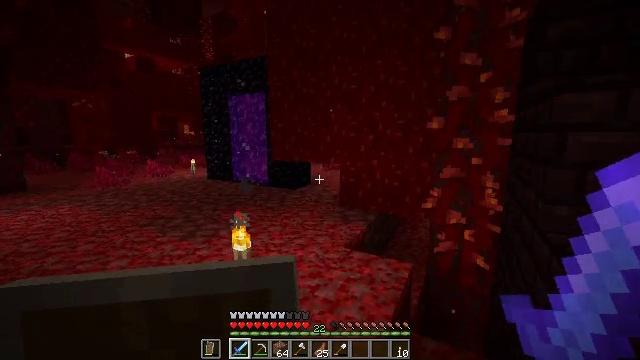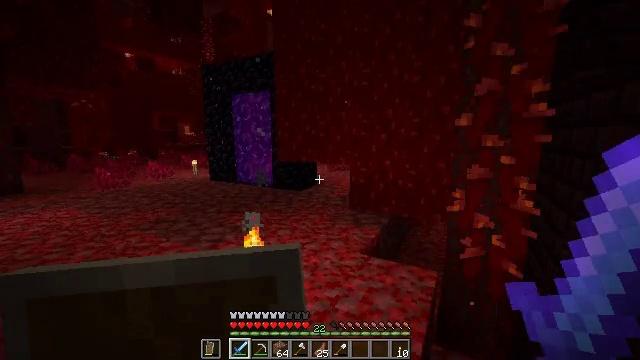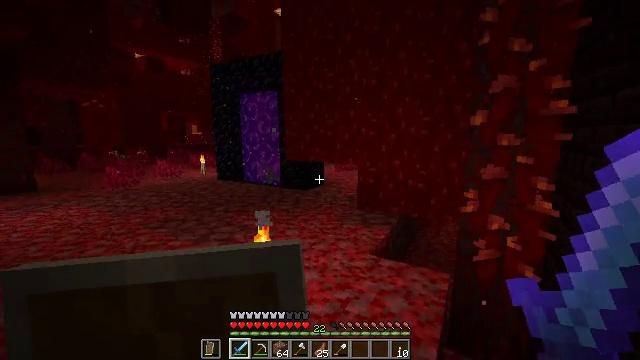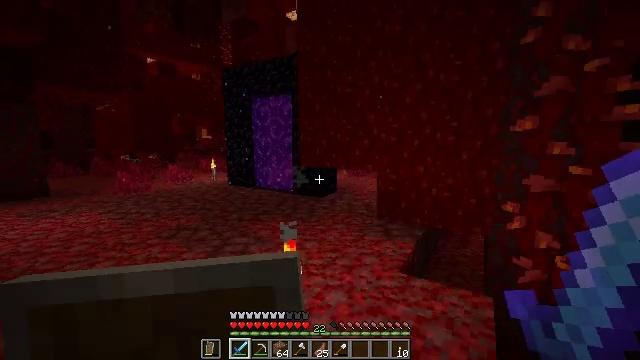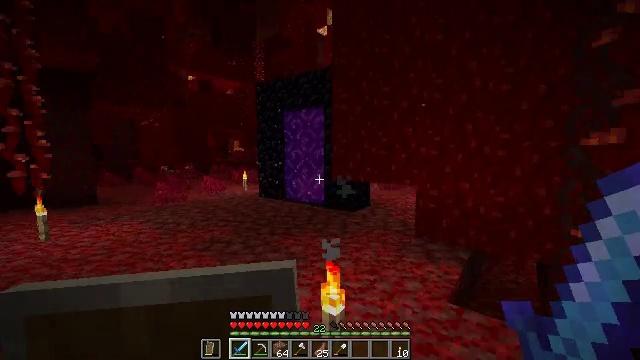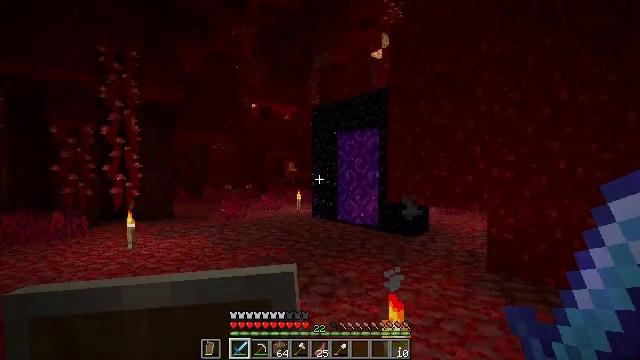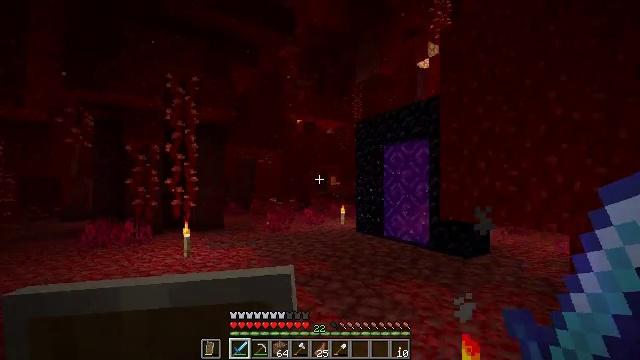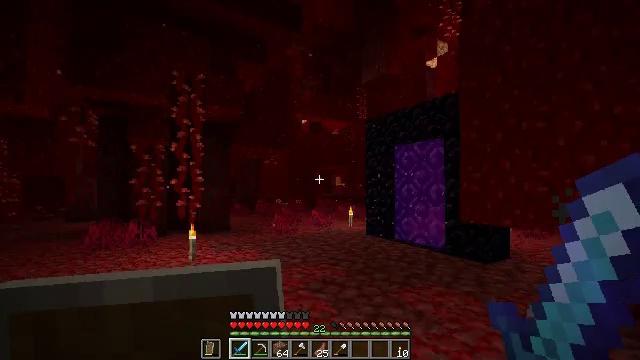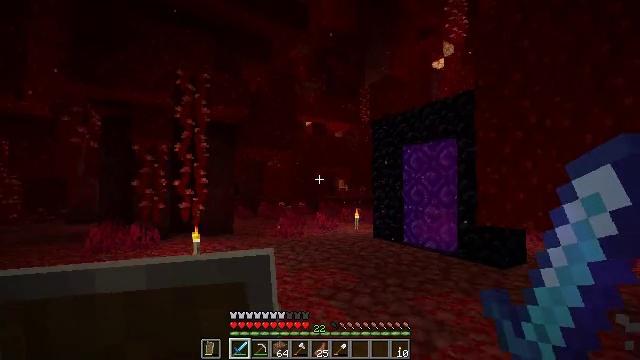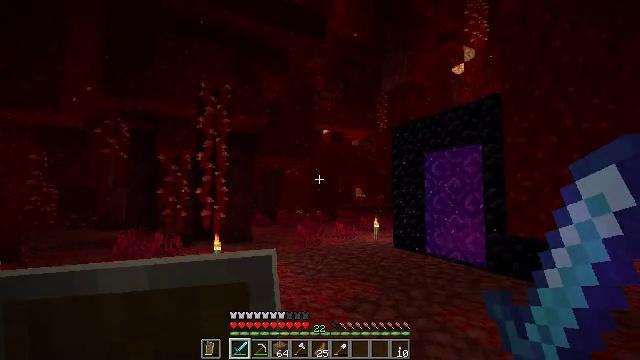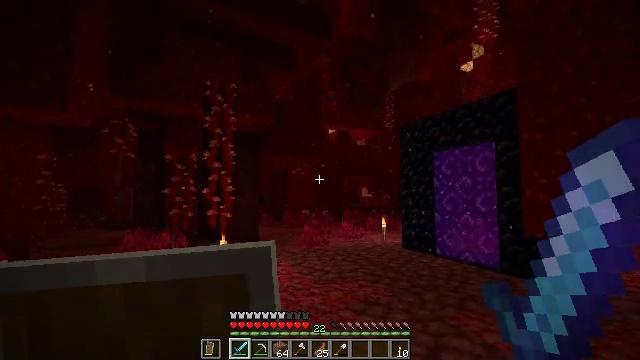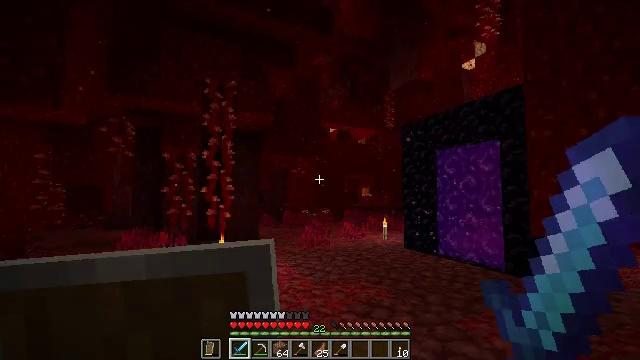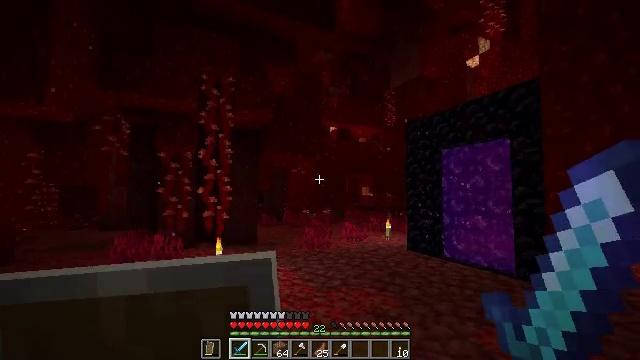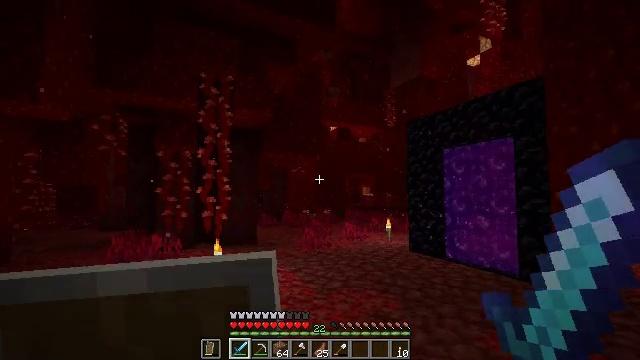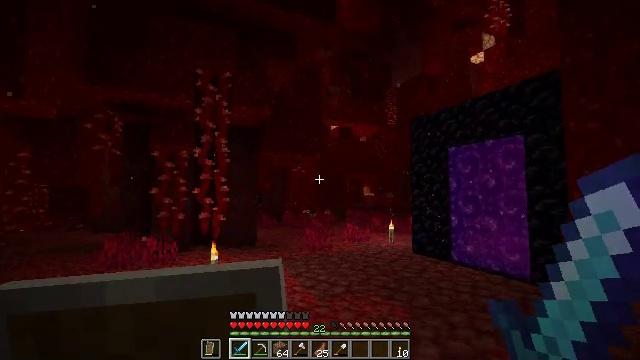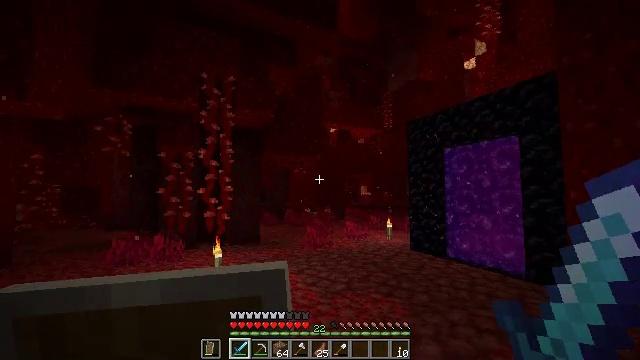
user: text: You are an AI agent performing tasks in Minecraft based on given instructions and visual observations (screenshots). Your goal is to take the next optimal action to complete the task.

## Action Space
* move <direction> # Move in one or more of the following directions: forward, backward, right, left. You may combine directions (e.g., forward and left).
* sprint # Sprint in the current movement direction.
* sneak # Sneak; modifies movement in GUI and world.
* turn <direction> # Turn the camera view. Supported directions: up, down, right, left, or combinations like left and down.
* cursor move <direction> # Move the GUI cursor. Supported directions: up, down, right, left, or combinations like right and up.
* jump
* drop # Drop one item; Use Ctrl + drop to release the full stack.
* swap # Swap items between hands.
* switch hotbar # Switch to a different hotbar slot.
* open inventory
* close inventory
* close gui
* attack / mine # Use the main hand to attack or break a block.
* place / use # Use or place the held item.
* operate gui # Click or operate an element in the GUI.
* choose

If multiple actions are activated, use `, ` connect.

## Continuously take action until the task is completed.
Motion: motion action
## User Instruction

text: Mine the nether wart block in the Nether.
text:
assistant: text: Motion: move forward and move left
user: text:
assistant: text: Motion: move forward and move left, turn left
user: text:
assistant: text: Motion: move forward and move left, turn left and up
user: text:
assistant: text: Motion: move forward and move left, turn left and up
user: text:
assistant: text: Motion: move forward and move left, turn left and up
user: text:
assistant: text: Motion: move forward and move left, turn left and up
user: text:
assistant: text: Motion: move forward and move left
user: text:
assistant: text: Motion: move forward and move left
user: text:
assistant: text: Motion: turn left and up
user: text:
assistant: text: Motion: move forward, turn left
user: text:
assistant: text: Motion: move forward
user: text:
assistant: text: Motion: move forward
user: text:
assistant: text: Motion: no_op
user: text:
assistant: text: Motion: move forward
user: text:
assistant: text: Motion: move forward
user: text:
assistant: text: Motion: move forward
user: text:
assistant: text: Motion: move forward
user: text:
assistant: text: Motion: move forward
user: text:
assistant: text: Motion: move forward
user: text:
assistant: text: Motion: move forward
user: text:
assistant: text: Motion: move forward
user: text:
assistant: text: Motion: move forward and move right
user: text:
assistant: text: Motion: move forward and move right, turn left
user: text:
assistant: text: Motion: move forward and move right, turn left and down
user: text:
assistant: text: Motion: move forward and move right, turn left
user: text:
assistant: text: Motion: move forward and move right, turn left and up
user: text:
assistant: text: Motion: move forward and move right, turn left
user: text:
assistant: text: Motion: move forward, turn left
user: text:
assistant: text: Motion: move forward, turn left
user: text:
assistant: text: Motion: move forward, turn left